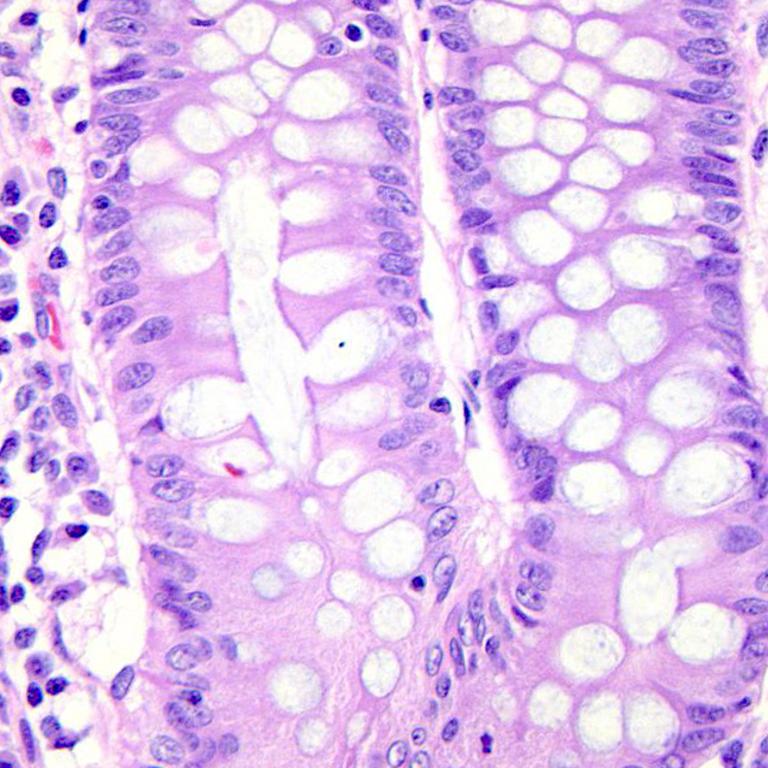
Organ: colon
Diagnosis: benign